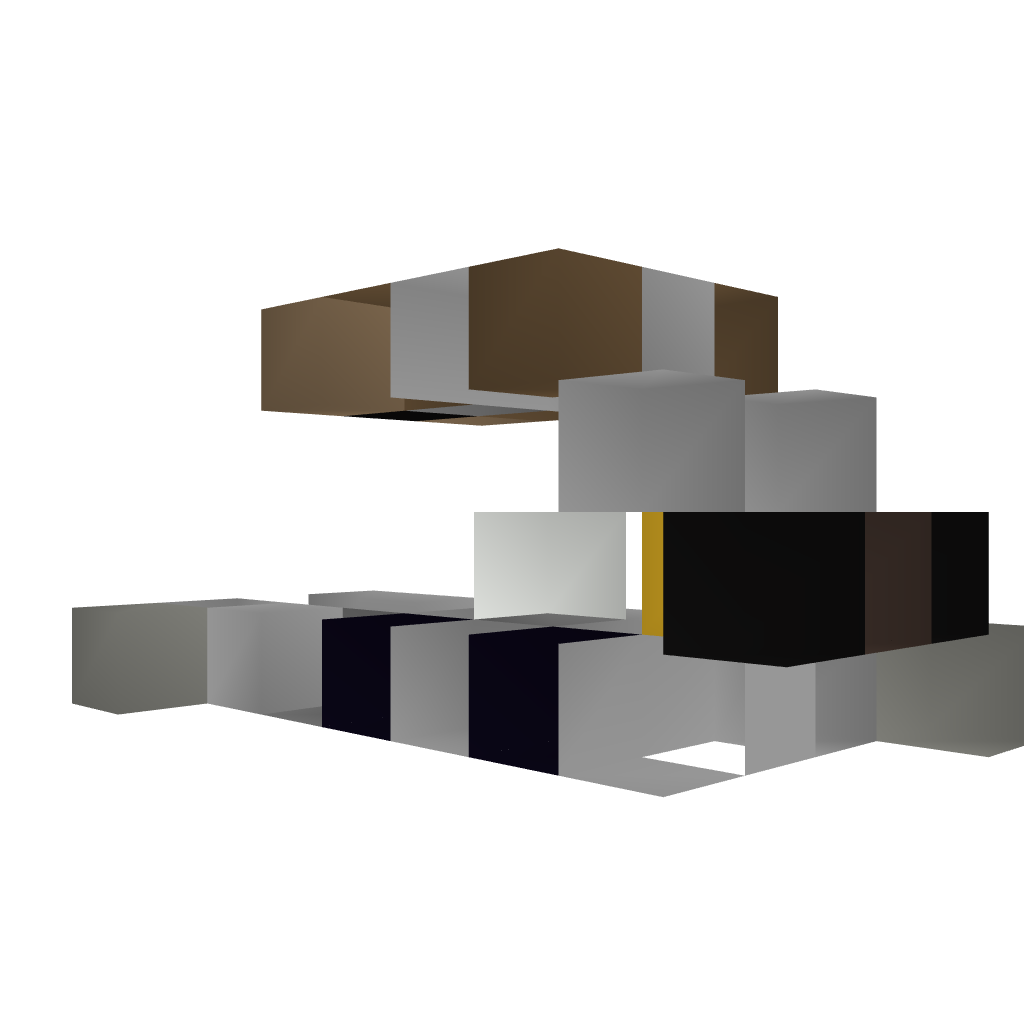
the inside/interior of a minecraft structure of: Forklift